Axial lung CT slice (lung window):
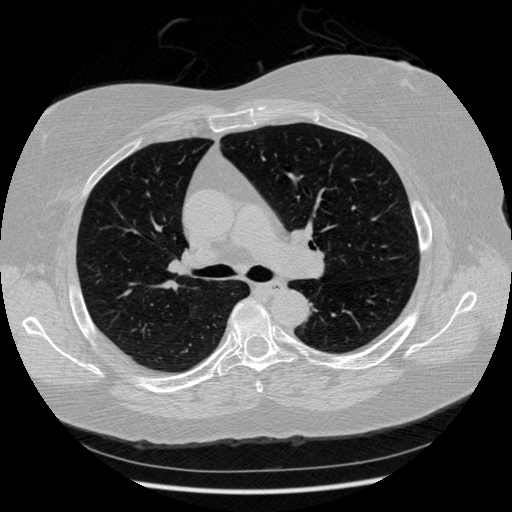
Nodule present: no